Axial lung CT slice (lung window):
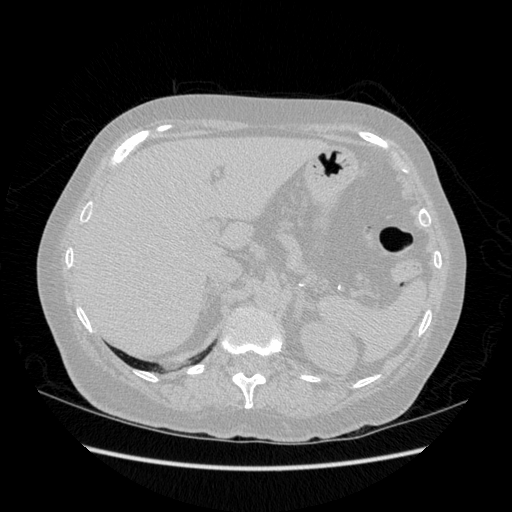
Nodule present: no